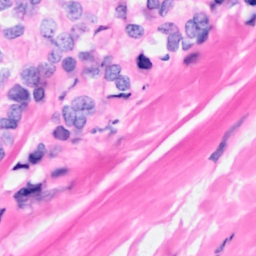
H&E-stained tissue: Breast